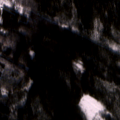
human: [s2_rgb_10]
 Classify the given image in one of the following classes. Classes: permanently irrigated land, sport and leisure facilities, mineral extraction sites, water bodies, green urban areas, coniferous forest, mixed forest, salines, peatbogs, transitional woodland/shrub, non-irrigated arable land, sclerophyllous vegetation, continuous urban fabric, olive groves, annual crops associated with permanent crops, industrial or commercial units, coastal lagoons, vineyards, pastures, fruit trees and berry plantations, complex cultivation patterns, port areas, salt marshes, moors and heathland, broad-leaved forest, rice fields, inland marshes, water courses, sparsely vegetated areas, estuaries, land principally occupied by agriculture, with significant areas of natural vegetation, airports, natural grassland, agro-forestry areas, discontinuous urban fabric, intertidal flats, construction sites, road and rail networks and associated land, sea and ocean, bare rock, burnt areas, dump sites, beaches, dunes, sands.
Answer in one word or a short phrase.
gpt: coniferous forest, mixed forest, transitional woodland/shrub